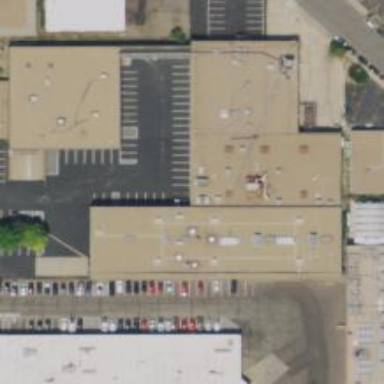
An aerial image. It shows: Industrial building.